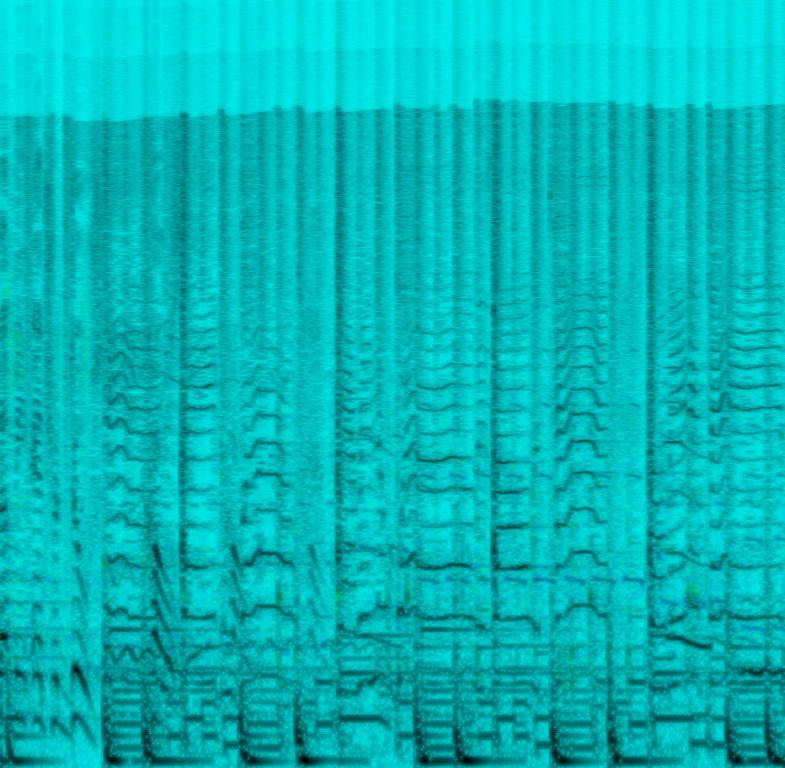
A female singer sings this cool melody with male backup singer in harmony. The song is medium tempo with a groovy bass line, steady drumming rhythm, keyboard harmony and other percussion hits. The song is groovy with a story telling nature. The song is a retro hip hop dance hit.